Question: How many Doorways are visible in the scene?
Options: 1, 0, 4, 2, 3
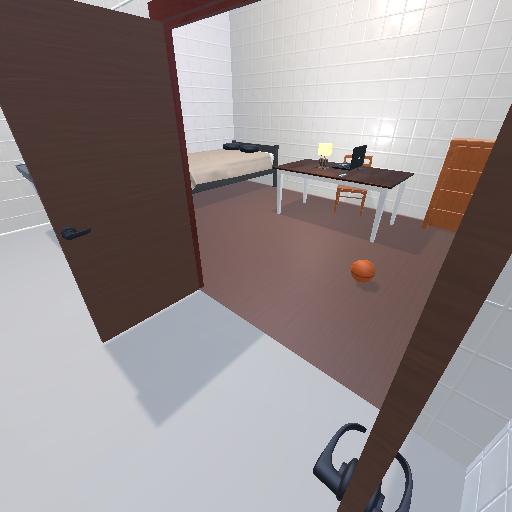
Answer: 1